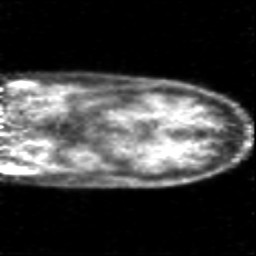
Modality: PET
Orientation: coronal
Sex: female
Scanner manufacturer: siemens